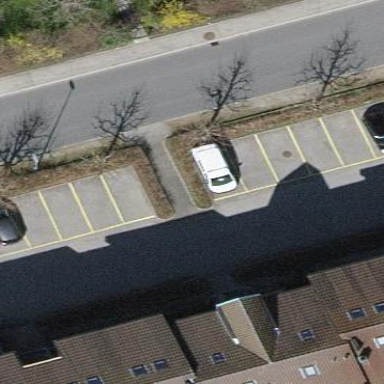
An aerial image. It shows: Parking area with asphalt surface.